Interaction volume radius: 5 \u00c5
Interaction volume height: 30 \u00c5
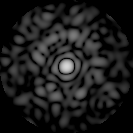
Disorder parameter: 0.8075